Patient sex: M
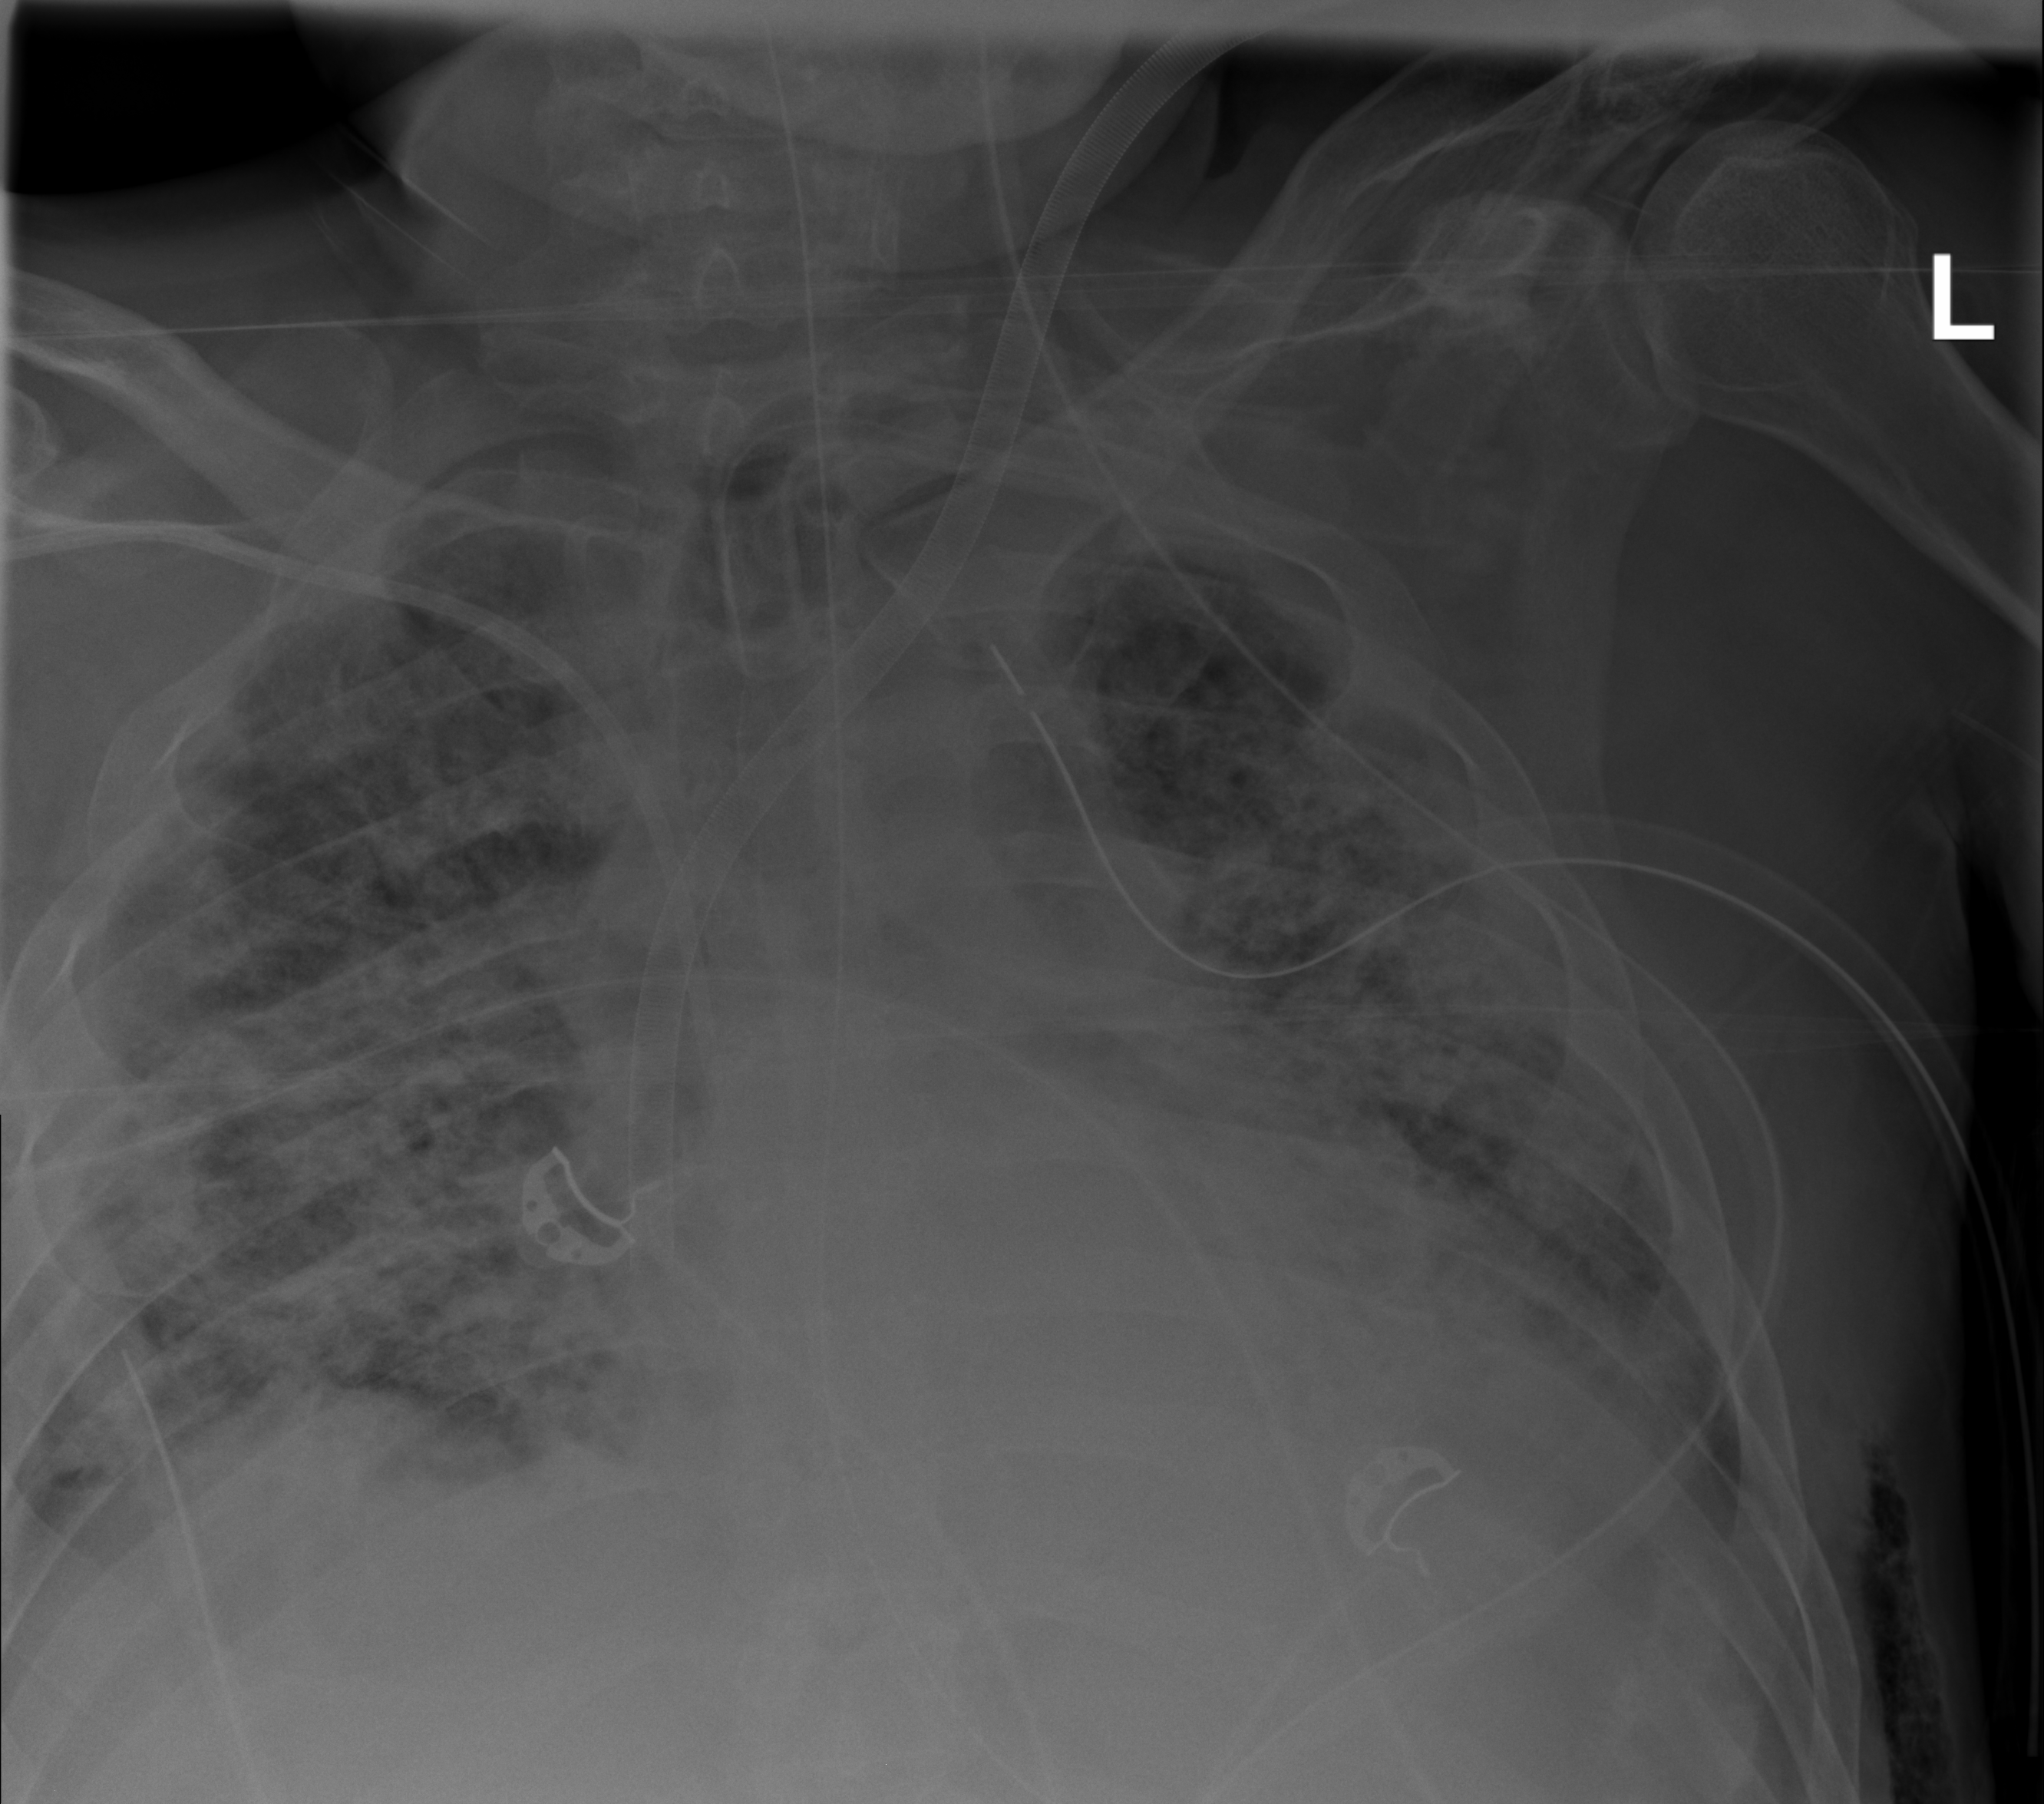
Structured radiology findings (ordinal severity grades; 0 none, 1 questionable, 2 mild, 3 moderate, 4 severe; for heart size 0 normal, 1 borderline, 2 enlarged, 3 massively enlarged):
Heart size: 1
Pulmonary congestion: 0
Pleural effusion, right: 2
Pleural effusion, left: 2
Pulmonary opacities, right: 3
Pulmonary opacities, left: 3
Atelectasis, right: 2
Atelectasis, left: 2